Interaction volume radius: 10 \u00c5
Interaction volume height: 10 \u00c5
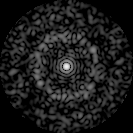
Disorder parameter: 0.8327